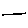
Label: line